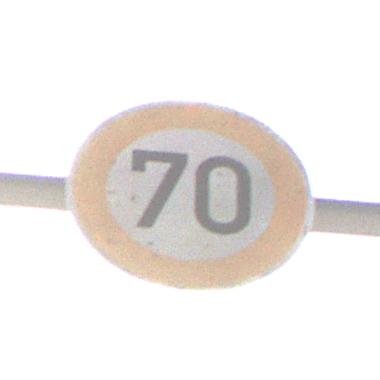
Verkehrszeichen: Geschwindigkeit70
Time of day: MorningAfternoon
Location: Outdoor (Suburban)
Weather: PartlyCloudy
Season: NotSpecified
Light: Natural